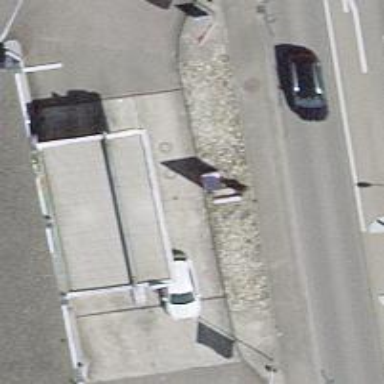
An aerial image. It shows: Fuel station.